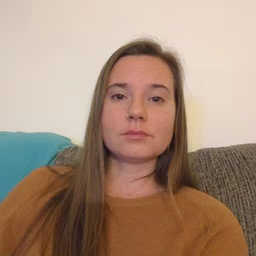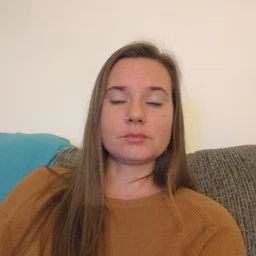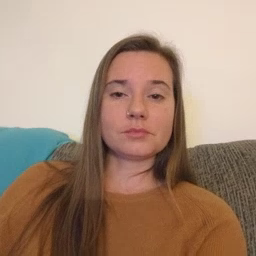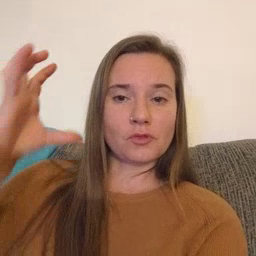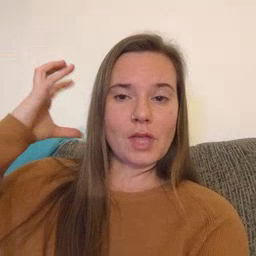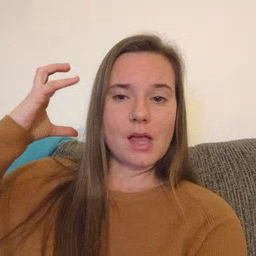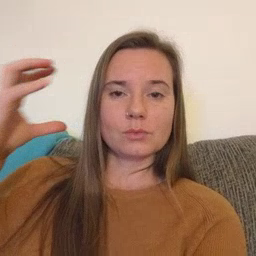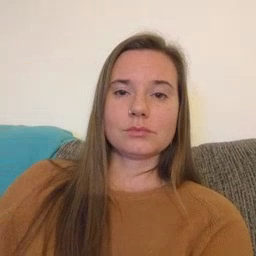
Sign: radio